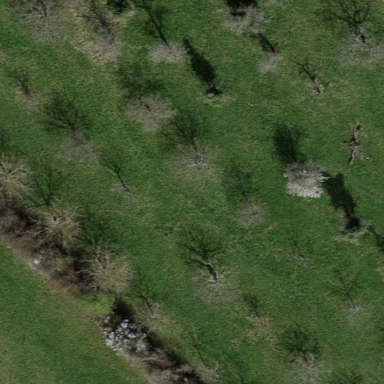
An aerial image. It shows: Orchard.